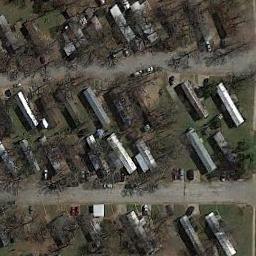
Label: mobile_home_park